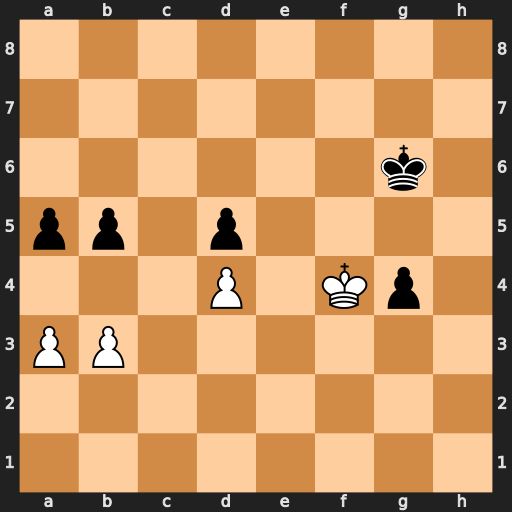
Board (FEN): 8/8/6k1/pp1p4/3P1Kp1/PP6/8/8
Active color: w
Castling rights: -
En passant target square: -
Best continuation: Kxg4 Kf6 Kf4 b4 a4